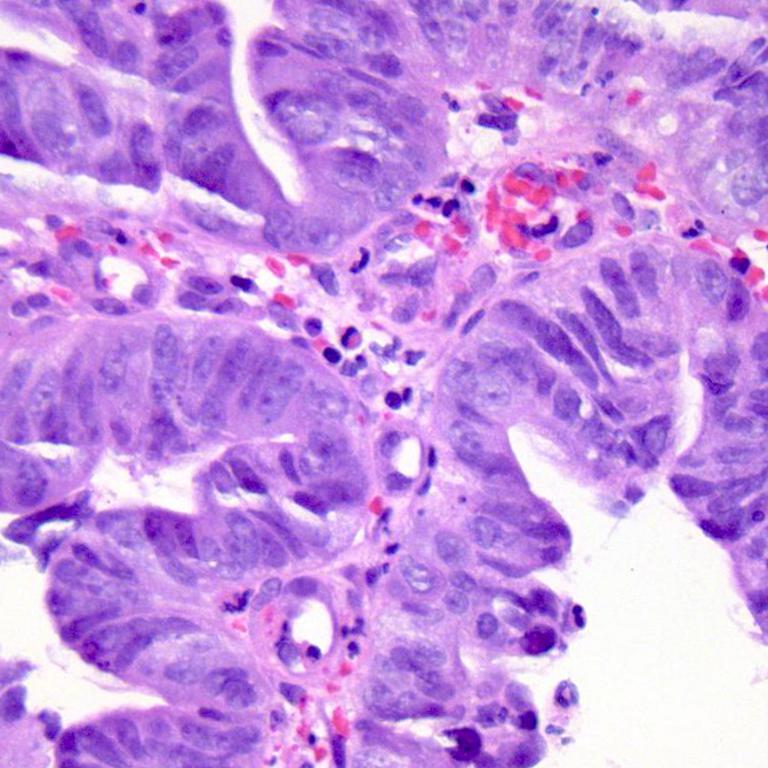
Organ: colon
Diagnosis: adenocarcinomas